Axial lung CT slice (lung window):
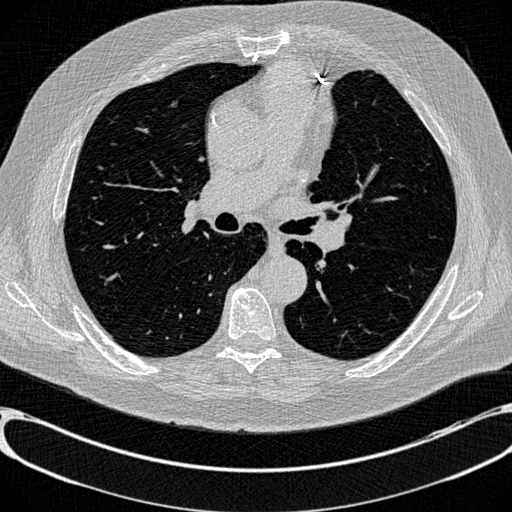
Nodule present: no